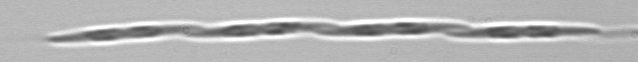
Label: Pseudo-nitzschia